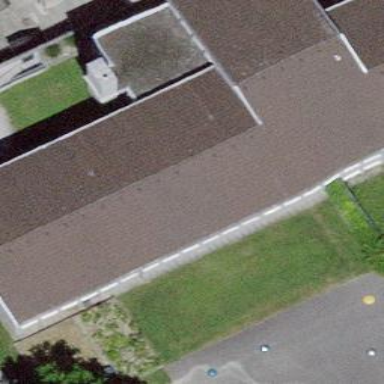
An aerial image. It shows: School building.